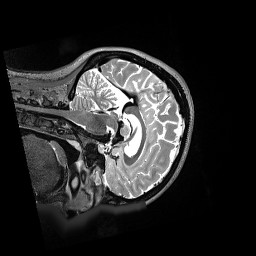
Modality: T2w
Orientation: sagittal
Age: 39
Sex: female